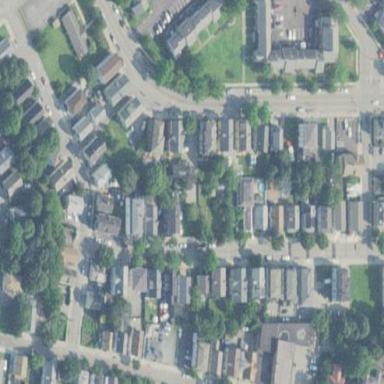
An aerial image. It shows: Neighbourhood designated as historic district.